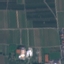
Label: PermanentCrop